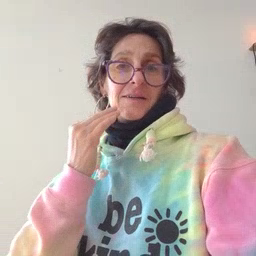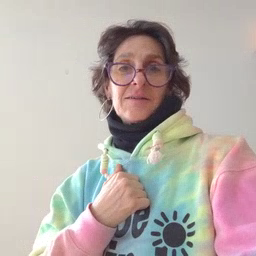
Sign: head